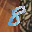
Label: 8